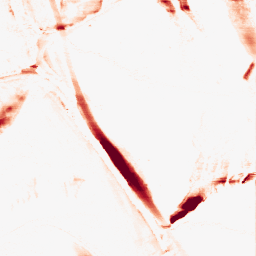
Category: morphological
Decomposition family: morphological_ellipse
Decomposition parameters: operation: opening
width: 5
height: 30
Upsampling method: sinc_blackman
Upsampling parameters: scale: 4
kernel_size: 16
Upsampling scale: 4